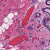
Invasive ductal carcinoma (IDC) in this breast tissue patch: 0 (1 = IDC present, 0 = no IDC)